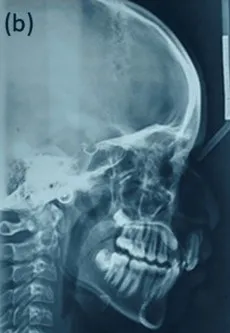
Lateral cephalogram.
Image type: radiology (x_ray)